Question: What is the reading of the measurement in the image?
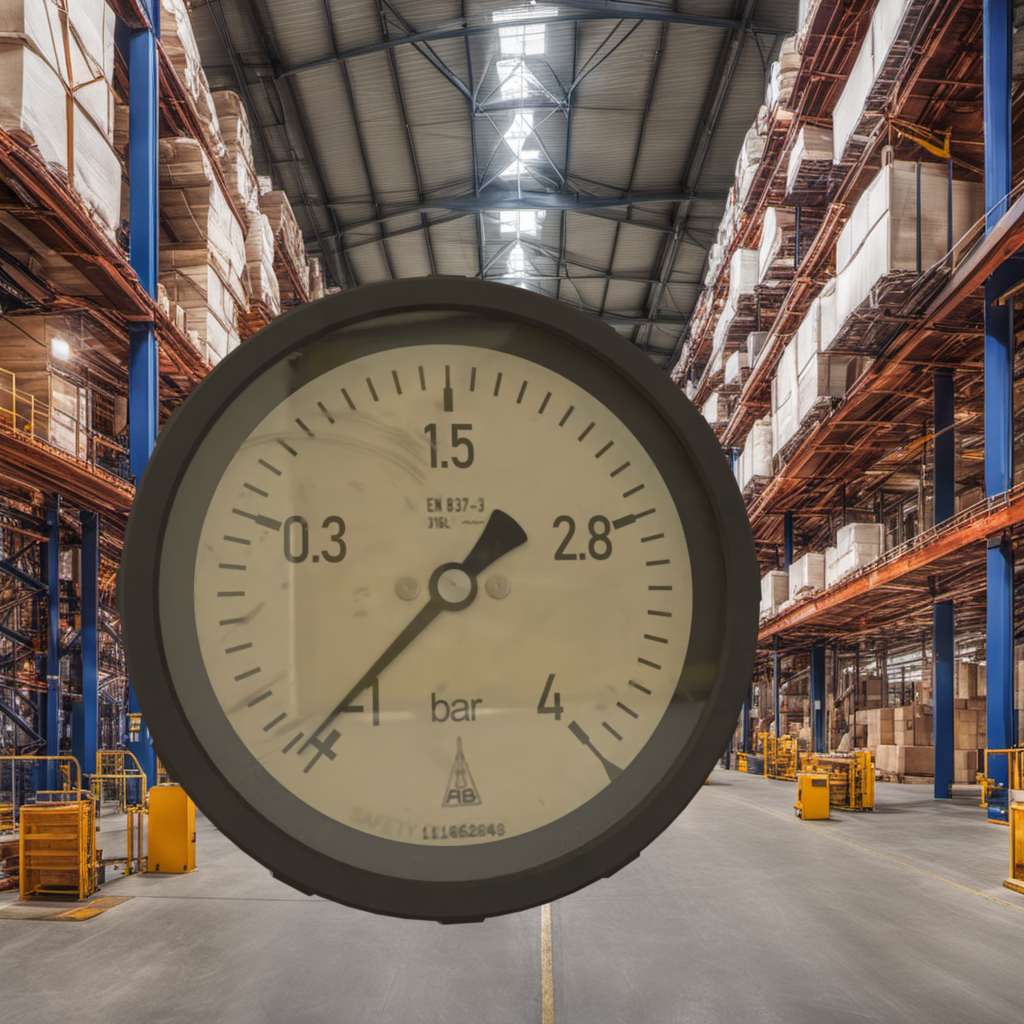
Answer: The result is -0.99
Question: What is the value range of the measurement in the image?
Answer: The range is from -1 to 4
Question: What is the minimum and maximum value range of the measurement in the image?
Answer: The minimum value is -1 and the maximum value is 4